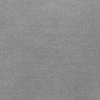
Atmospheric dust classification: dusty